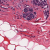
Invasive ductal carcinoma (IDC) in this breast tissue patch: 1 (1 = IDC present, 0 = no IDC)